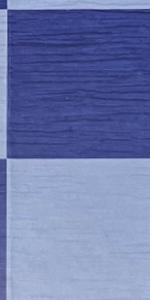
Label: Empty